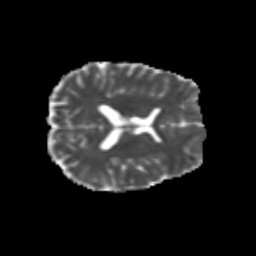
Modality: MD
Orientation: axial
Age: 24
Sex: male
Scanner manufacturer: siemens
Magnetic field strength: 3 T
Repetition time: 3.5 s
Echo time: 0.113 s